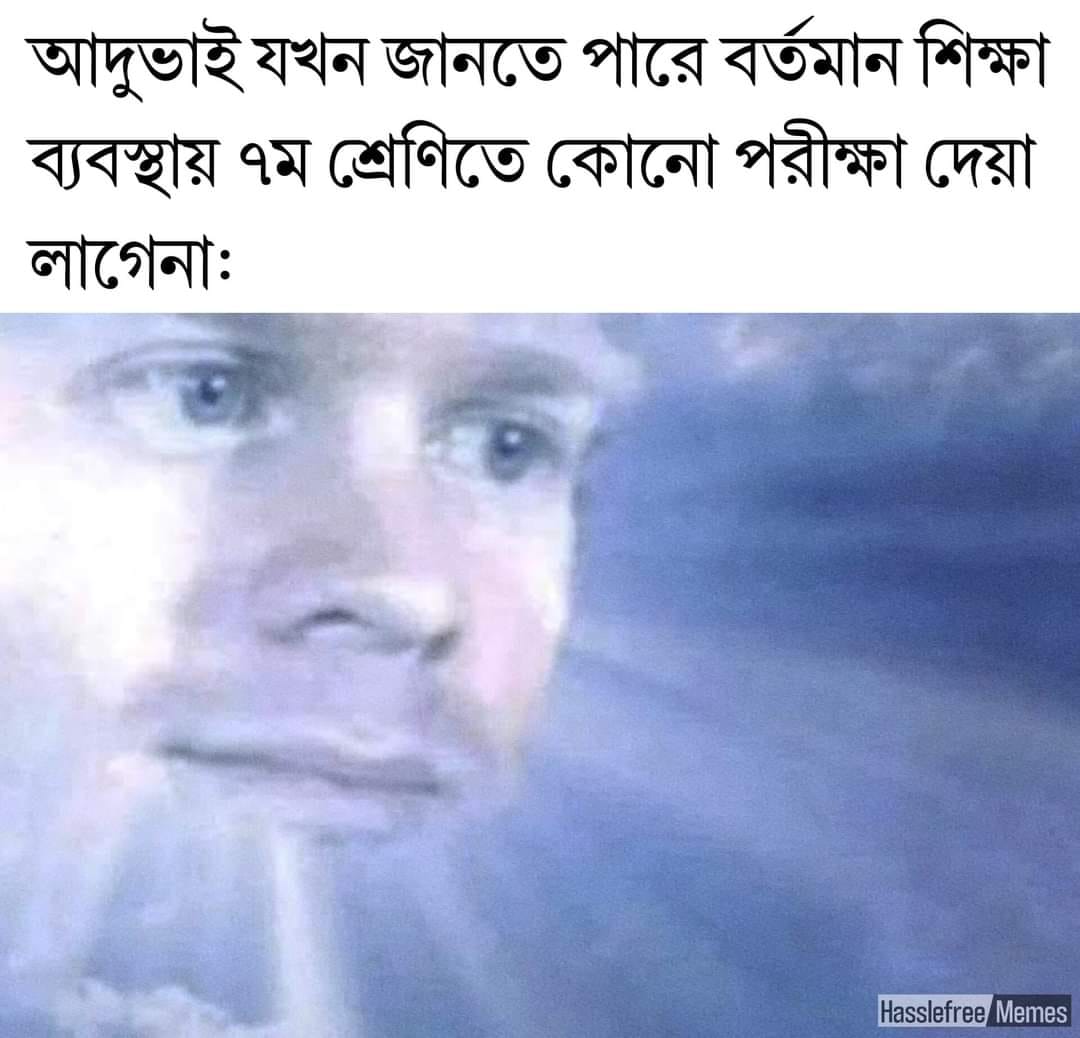
Text: আদুভাই যখন জানতে পারে বর্তমান শিক্ষা ব্যবস্থায় ৭ম শ্রেণিতে কোনো পরীক্ষা দেয়া লাগে না
Label: Non Hate